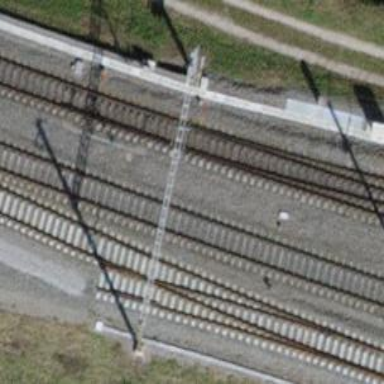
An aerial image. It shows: Railway switch.